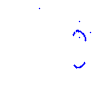
Particle: pion